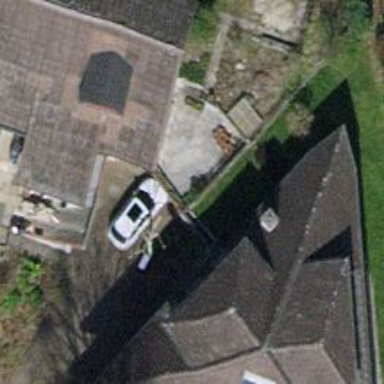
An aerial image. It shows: View of roof of building.